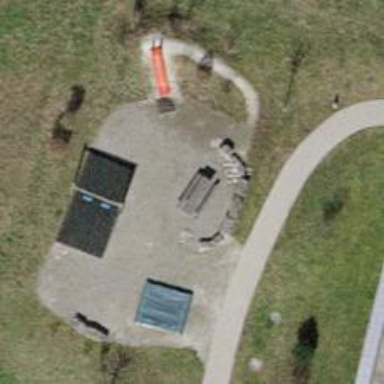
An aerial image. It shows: Picnic table located in leisure land area.